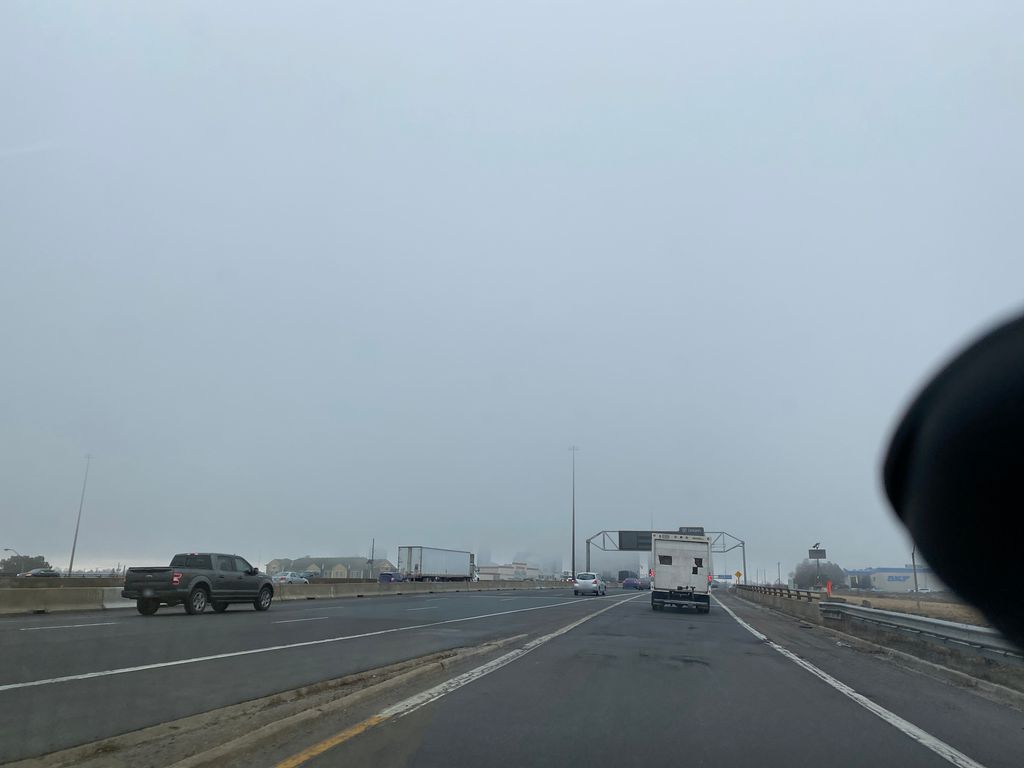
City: toronto